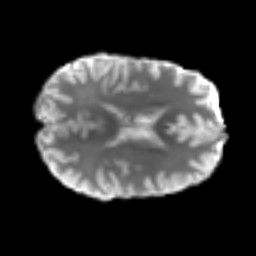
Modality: T2w
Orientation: axial
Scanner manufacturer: siemens
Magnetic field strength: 3 T
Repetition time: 4.6 s
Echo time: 0.085 s